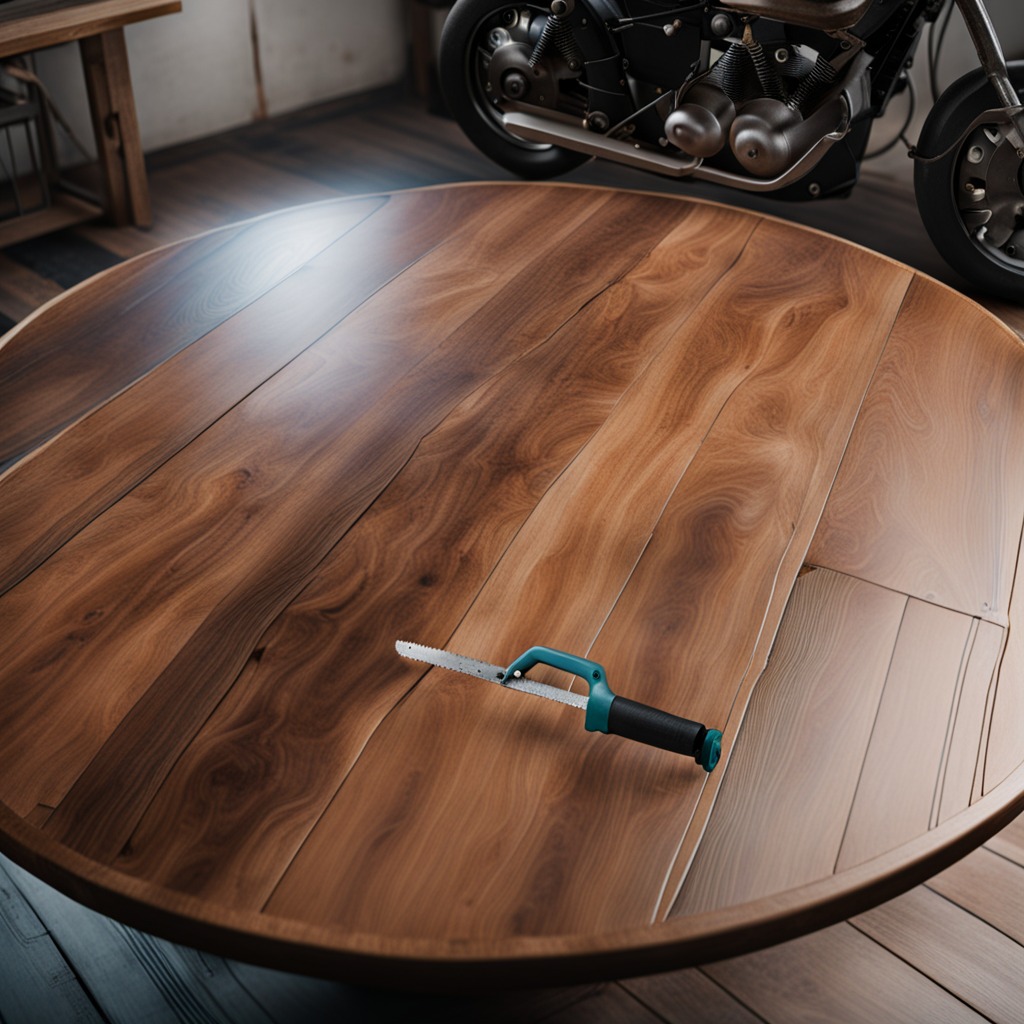
A handheld metal saw is lying on a wooden table in a vintage motorcycle garage.